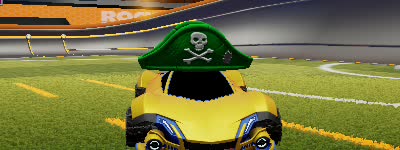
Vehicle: werewolf